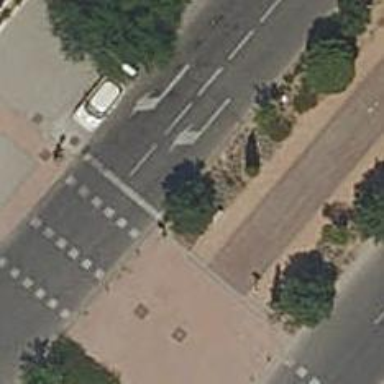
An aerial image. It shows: Road with traffic signals for signaling.